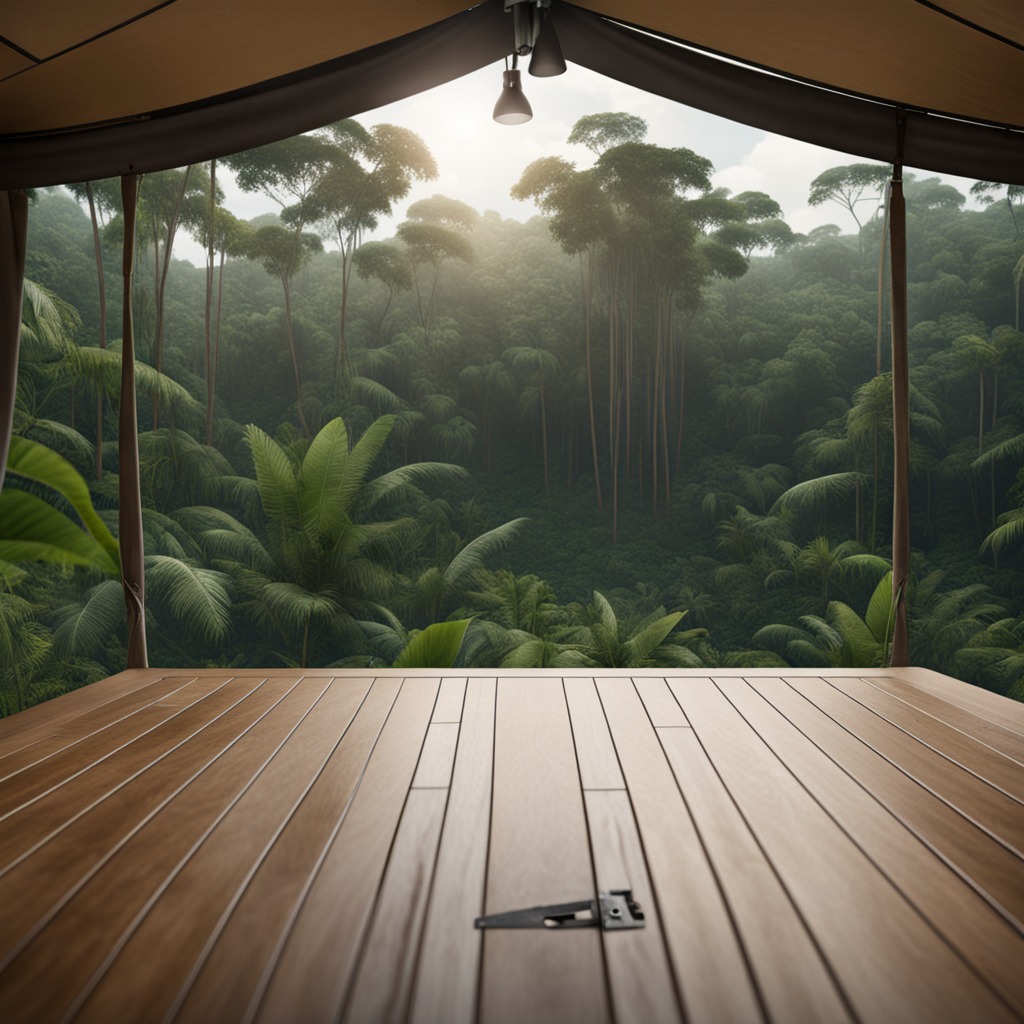
A metal saw is lying on the wooden table.